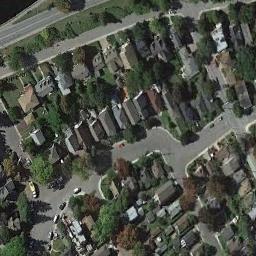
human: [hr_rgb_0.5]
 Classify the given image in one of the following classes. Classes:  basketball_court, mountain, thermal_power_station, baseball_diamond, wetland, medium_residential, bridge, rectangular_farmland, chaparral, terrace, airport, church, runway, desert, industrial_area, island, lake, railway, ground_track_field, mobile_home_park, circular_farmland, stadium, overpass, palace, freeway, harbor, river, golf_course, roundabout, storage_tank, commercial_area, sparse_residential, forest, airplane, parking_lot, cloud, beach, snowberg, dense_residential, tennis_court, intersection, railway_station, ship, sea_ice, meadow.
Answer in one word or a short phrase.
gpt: medium_residential